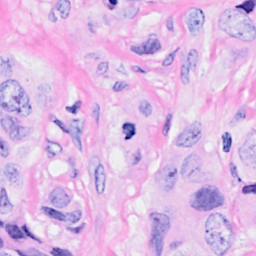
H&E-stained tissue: Breast